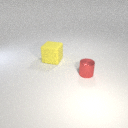
small red metal cylinder in front of large yellow rubber cube